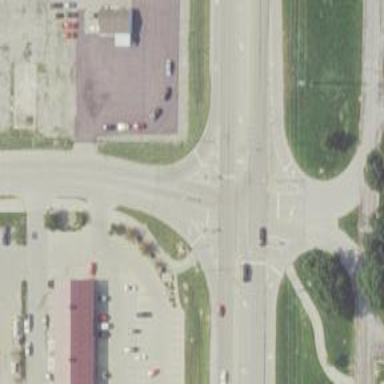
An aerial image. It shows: Crossing with marked lines on the road.